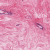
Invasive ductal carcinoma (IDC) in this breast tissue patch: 0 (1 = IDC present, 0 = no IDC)